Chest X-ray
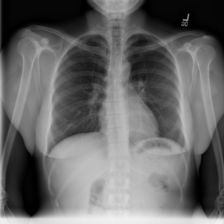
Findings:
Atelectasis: negative
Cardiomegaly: negative
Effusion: negative
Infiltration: negative
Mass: negative
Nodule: negative
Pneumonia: negative
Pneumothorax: negative
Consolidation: negative
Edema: negative
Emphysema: negative
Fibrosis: negative
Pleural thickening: negative
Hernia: negative